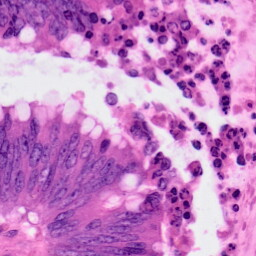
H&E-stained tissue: Colon